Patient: sex F, age 31
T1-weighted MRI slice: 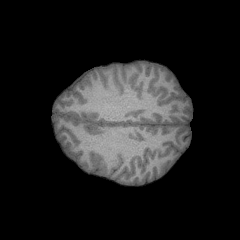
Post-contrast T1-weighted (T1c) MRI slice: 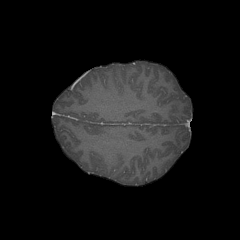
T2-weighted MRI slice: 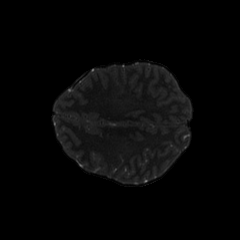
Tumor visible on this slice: no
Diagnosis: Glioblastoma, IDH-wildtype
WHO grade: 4